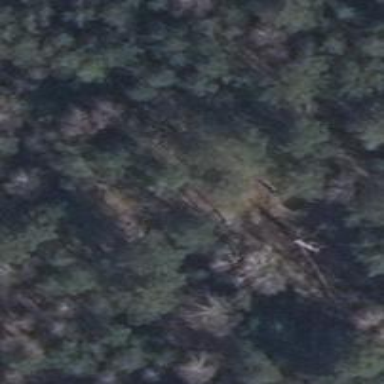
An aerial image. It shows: Forest area.